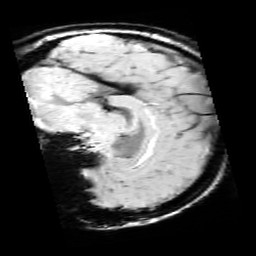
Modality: SWI
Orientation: sagittal
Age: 11
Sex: male
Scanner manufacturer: siemens
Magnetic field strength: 3 T
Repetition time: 0.027 s
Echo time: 0.02 s